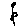
Label: flower